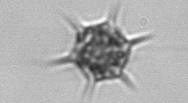
Label: Dictyocha